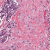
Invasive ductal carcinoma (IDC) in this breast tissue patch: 1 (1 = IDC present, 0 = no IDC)